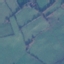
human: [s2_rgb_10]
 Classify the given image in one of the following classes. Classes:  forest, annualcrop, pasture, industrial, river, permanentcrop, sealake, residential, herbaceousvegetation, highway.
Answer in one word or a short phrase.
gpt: Pasture